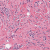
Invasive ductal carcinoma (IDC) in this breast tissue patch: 1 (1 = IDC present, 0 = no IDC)